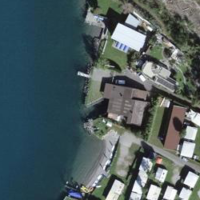
EUNIS habitat code: 53
Species observed at this site:
Phoenicurus ochruros